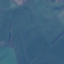
Label: Pasture